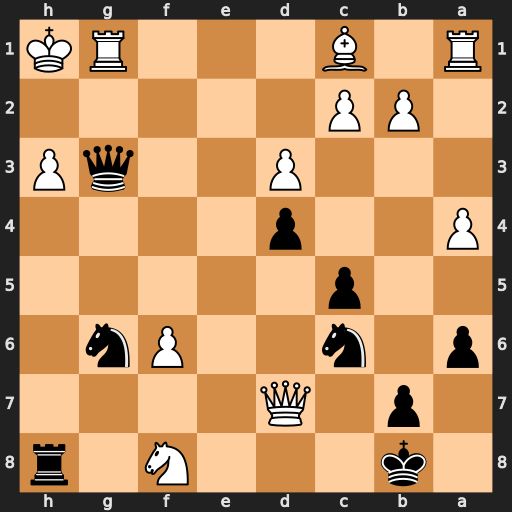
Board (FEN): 1k3N1r/1p1Q4/p1n2Pn1/2p5/P2p4/3P2qP/1PP5/R1B3RK
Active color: b
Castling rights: -
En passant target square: -
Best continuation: Rxh3+ Qxh3 Qxh3#